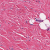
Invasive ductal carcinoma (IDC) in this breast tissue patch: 0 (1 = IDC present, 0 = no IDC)